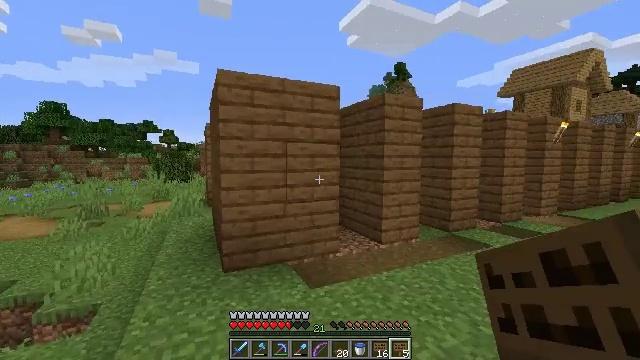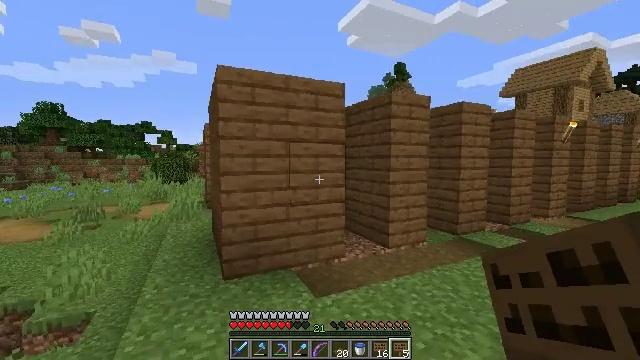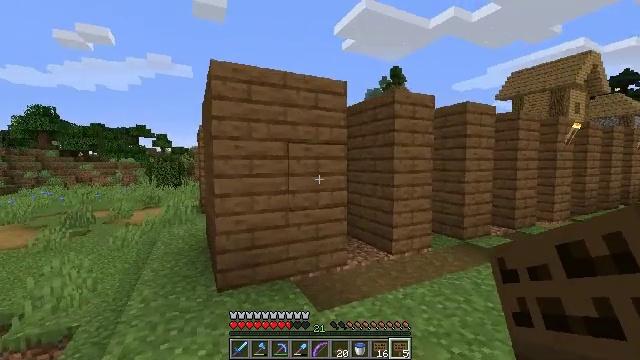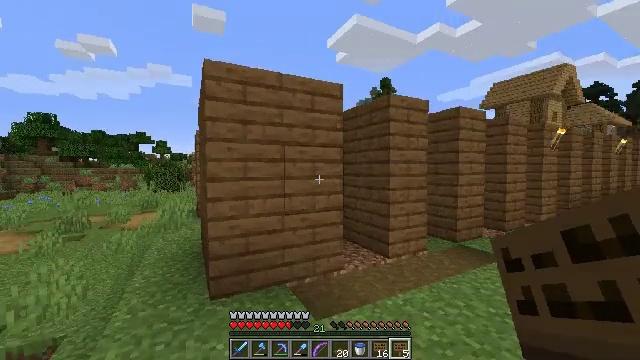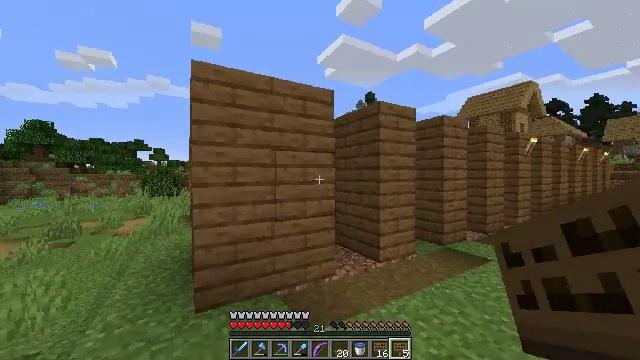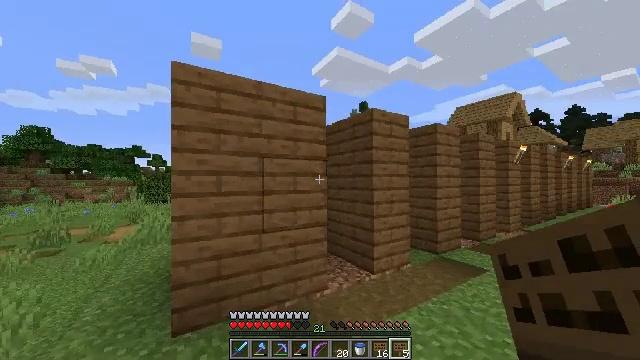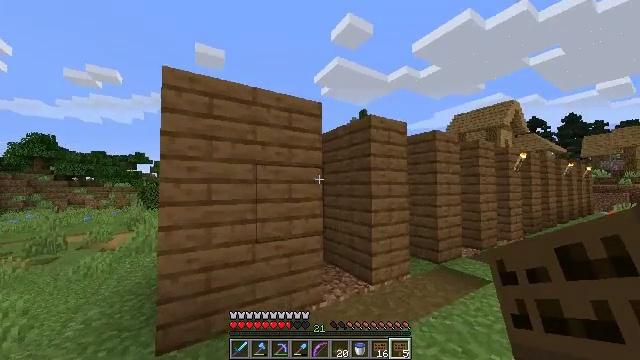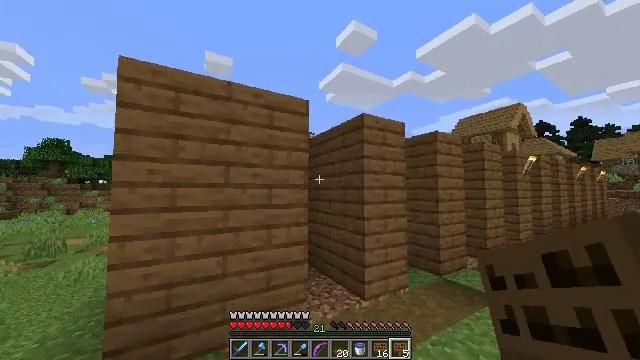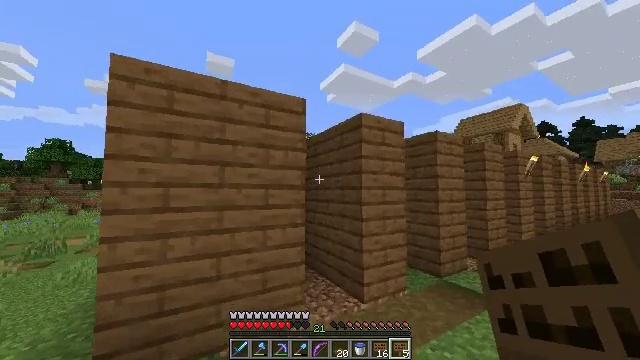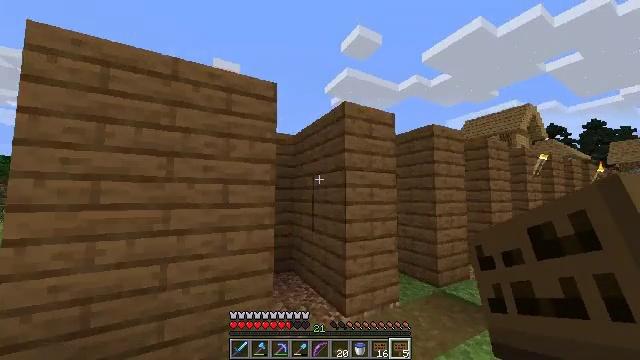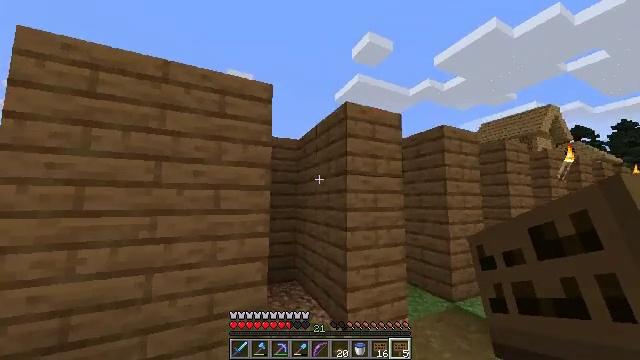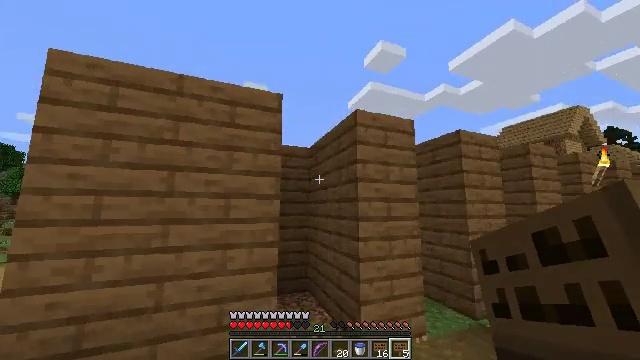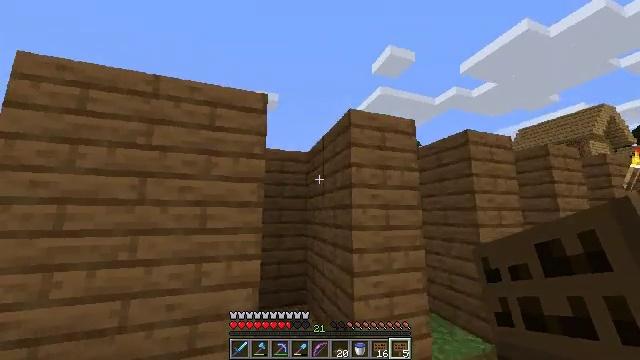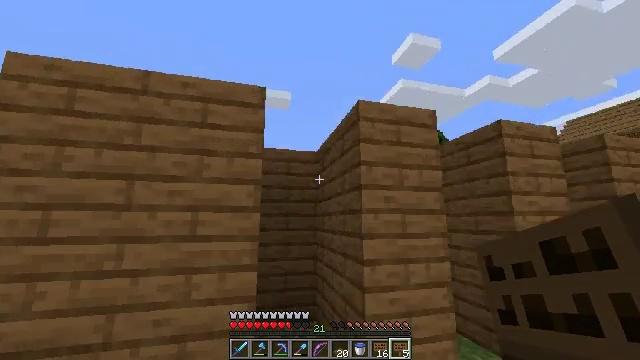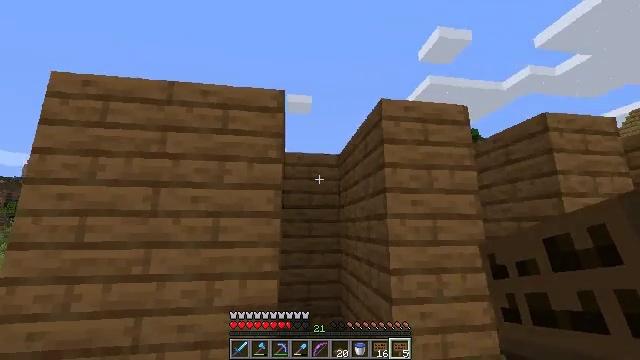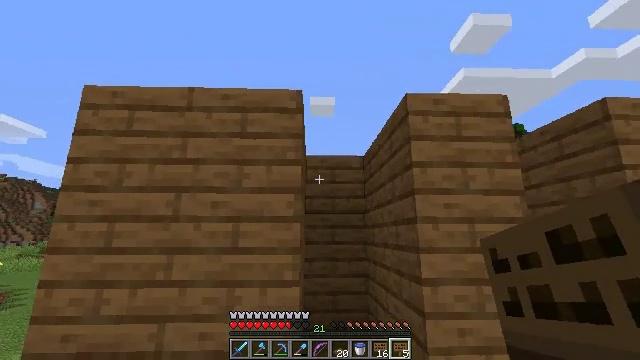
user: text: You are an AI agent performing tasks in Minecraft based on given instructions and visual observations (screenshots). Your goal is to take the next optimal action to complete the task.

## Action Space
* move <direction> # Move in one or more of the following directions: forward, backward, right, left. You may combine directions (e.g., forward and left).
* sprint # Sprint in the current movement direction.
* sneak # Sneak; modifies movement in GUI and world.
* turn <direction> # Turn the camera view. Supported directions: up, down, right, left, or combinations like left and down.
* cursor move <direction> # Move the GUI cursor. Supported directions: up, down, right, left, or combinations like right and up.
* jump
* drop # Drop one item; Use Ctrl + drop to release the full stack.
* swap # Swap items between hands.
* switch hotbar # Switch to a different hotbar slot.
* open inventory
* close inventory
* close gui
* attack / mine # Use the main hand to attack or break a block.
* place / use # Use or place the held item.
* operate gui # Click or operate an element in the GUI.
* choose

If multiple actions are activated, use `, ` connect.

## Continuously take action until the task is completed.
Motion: motion action
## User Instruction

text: Remove a spruce sign from the inventory.
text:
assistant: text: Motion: move forward, sprint
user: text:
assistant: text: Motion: move forward, sprint
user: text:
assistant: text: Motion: move forward, sprint, turn right
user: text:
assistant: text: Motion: move forward, sprint, turn right and up
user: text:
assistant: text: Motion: move forward and move right, sprint, turn right and up
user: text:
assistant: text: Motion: move forward and move right, sprint, turn up
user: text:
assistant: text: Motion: move forward and move right, sprint, turn left and up
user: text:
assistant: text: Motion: move forward and move right, sprint
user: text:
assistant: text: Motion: move forward and move right, sprint, turn left
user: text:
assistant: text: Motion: move forward and move right, sprint, turn left and up
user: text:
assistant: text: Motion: move forward and move right, turn left and up
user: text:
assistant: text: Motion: turn left and up
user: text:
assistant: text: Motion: turn left
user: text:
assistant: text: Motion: turn left and up
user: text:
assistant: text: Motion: turn left and up
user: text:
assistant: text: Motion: no_op
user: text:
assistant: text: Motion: no_op
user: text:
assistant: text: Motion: no_op
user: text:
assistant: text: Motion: no_op
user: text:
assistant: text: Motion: no_op
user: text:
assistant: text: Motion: no_op
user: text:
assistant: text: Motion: no_op
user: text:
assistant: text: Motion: no_op
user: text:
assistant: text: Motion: no_op
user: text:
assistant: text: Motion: move right
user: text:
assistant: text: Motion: move right
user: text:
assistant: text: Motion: no_op
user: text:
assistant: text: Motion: no_op
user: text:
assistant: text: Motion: no_op
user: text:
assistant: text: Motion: no_op